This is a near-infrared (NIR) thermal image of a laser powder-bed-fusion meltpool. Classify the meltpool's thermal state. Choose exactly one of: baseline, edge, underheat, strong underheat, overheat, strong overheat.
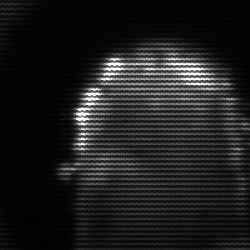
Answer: baseline